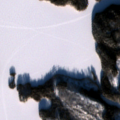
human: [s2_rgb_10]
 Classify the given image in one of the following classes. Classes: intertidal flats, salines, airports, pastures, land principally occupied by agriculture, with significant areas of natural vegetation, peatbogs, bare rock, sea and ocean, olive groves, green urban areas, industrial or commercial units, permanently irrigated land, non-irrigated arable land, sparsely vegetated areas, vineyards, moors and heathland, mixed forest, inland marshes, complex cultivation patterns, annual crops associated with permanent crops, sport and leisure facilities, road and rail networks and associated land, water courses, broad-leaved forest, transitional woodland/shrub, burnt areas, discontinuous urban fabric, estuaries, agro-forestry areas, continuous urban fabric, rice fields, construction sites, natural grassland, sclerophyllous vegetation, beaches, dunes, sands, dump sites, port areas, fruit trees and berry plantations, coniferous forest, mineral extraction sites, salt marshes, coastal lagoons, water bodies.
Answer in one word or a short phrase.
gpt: broad-leaved forest, coniferous forest, mixed forest, water bodies